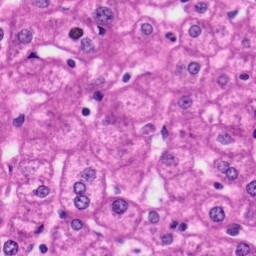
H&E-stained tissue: Liver